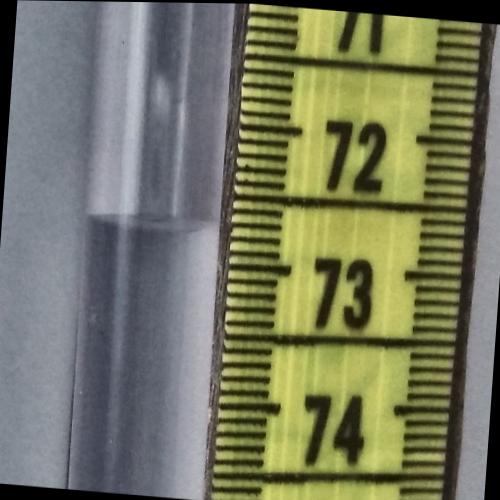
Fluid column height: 72.7 cm